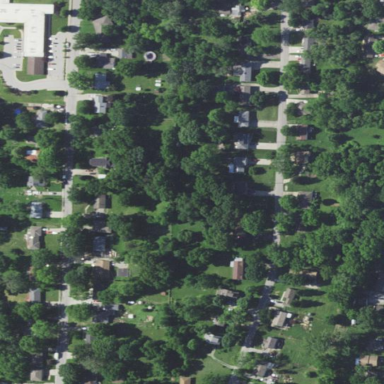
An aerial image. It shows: Residential area consisting of single-family homes.